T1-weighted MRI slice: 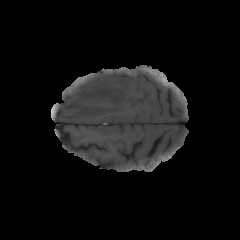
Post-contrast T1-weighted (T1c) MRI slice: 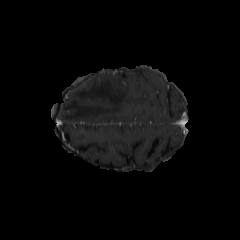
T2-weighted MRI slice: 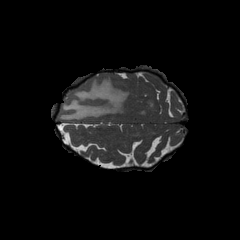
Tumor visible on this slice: yes